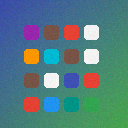
Screen state: on